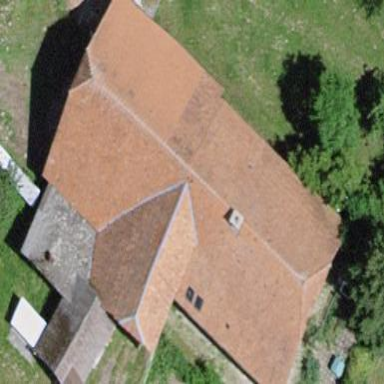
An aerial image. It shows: Farm building.